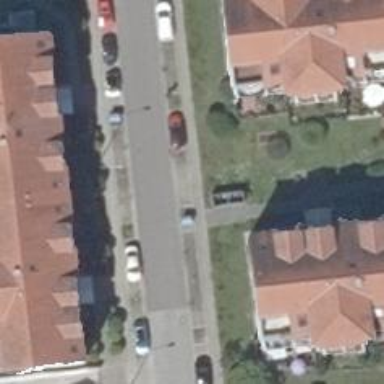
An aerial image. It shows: Living street with sidewalks on both sides.